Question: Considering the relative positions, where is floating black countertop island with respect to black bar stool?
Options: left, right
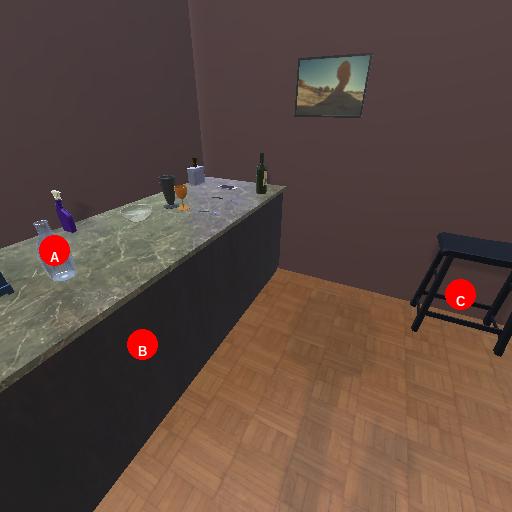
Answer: left